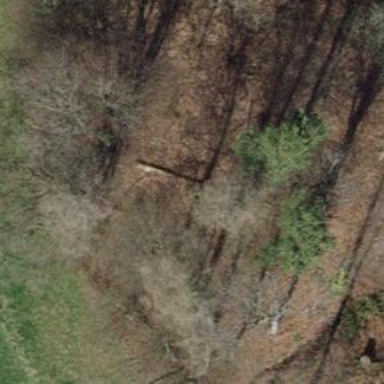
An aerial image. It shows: Shrub in its natural environment.